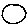
Label: circle